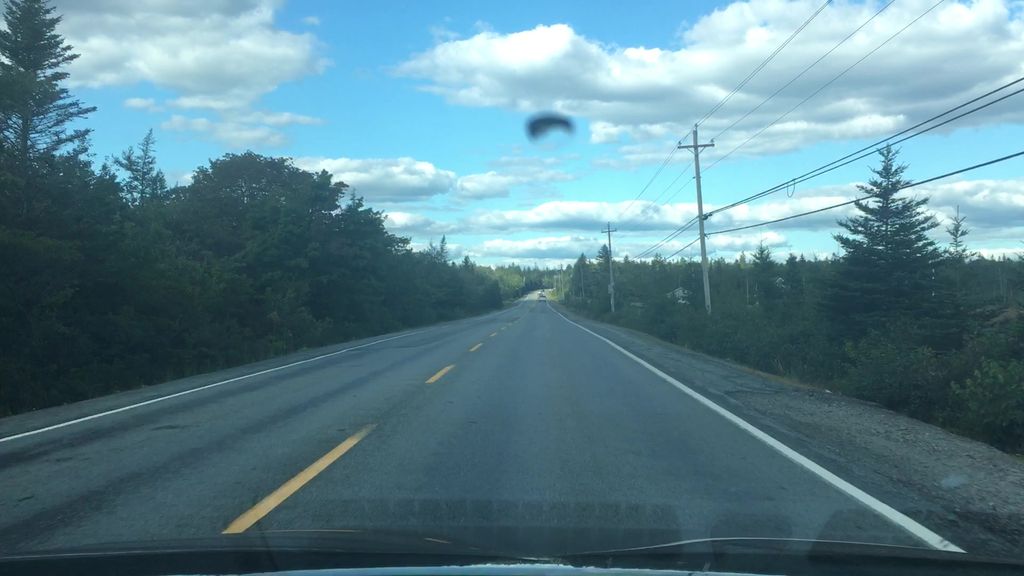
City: halifax